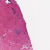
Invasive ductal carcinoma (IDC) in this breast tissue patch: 0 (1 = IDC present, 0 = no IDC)